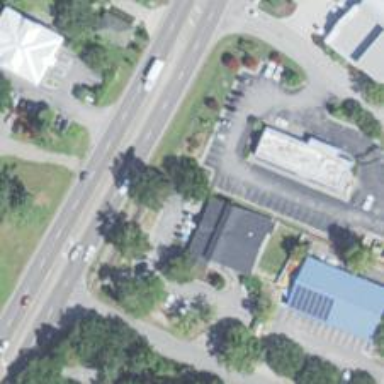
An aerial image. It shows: Veterinary facility.